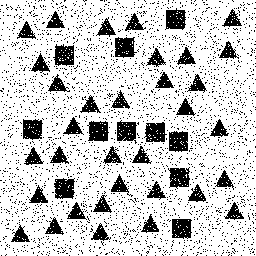
Squares: 11
Triangles: 33
Stars: 0
Total shapes: 44